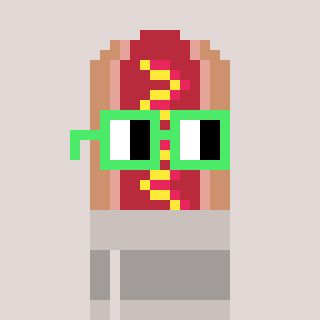
a pixel art character with square light green glasses, a hotdog-shaped head and a foggrey-colored body on a warm background